Aerial crown-view tile of a tropical tree (Barro Colorado Island, Panama), acquired 20250217:
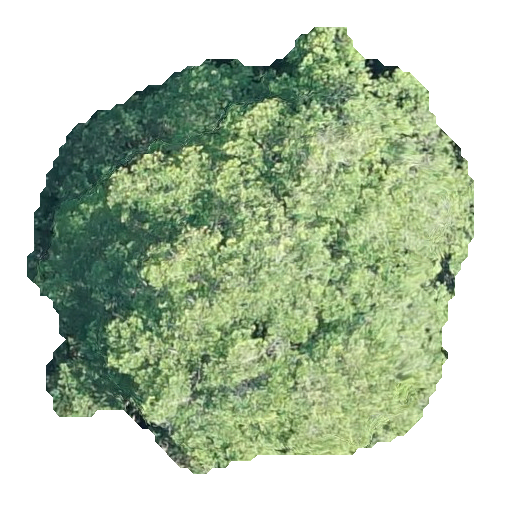
Species: Terminalia amazonia
GBIF accepted scientific name: Terminalia amazonica
Crown area: 216.029 m²